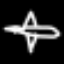
Label: airplane